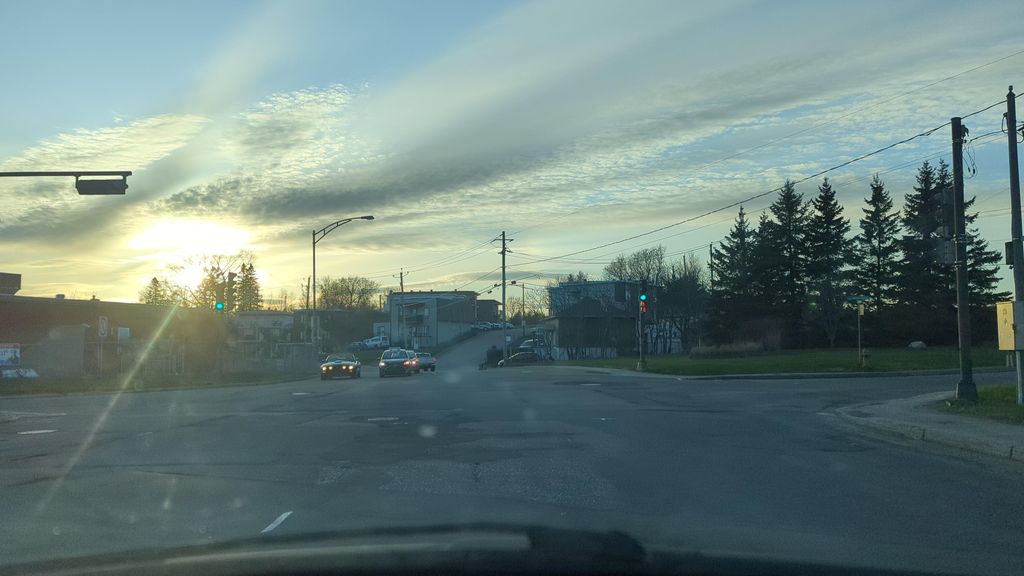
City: quebec_city